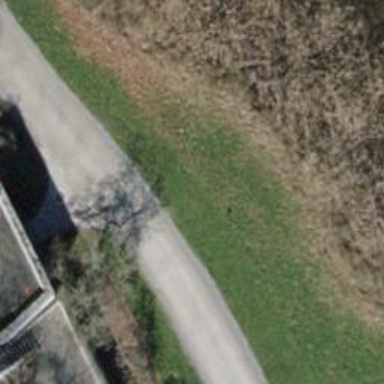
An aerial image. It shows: Footway with fine gravel surface.